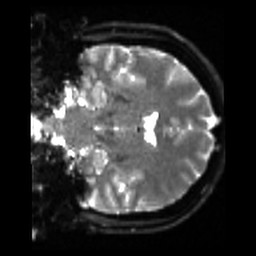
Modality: sbref
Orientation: coronal
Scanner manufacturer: siemens
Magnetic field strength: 3 T
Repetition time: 4 s
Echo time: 0.0594 s